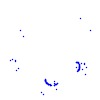
Particle: proton